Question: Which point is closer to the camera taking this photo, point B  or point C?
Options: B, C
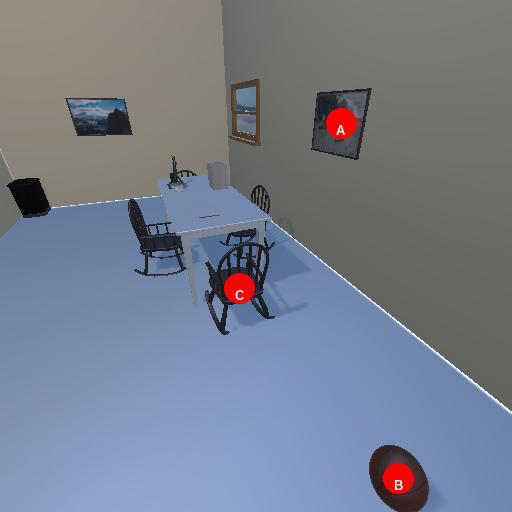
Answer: B